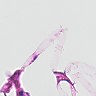
Metastatic tissue present: no